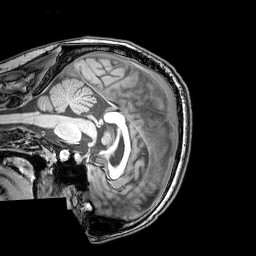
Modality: T1w
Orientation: sagittal
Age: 26
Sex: male
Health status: healthy
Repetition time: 0.081 s
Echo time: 0.037 s